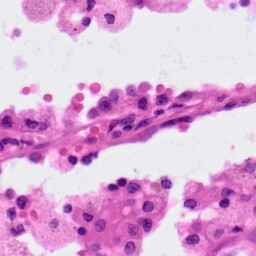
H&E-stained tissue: Lung